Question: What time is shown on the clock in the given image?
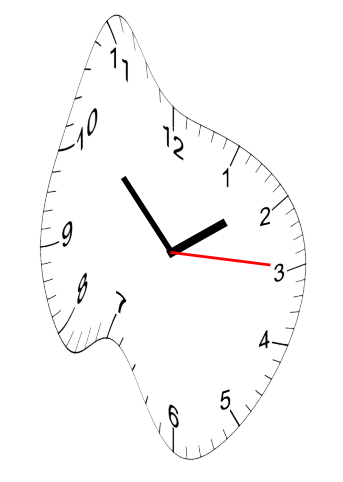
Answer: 01:52:15